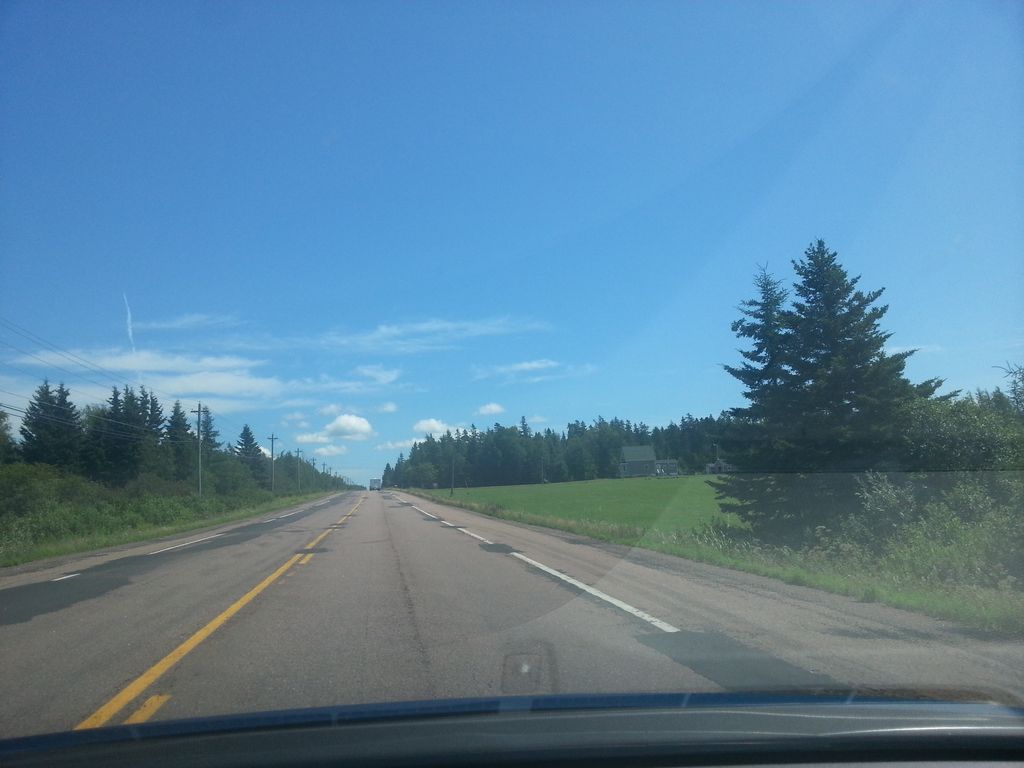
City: charlottetown